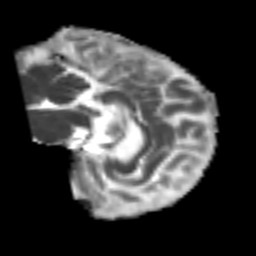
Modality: MD
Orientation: sagittal
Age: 74
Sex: male
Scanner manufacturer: siemens
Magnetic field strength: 3 T
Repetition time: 4.987 s
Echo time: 0.0792 s